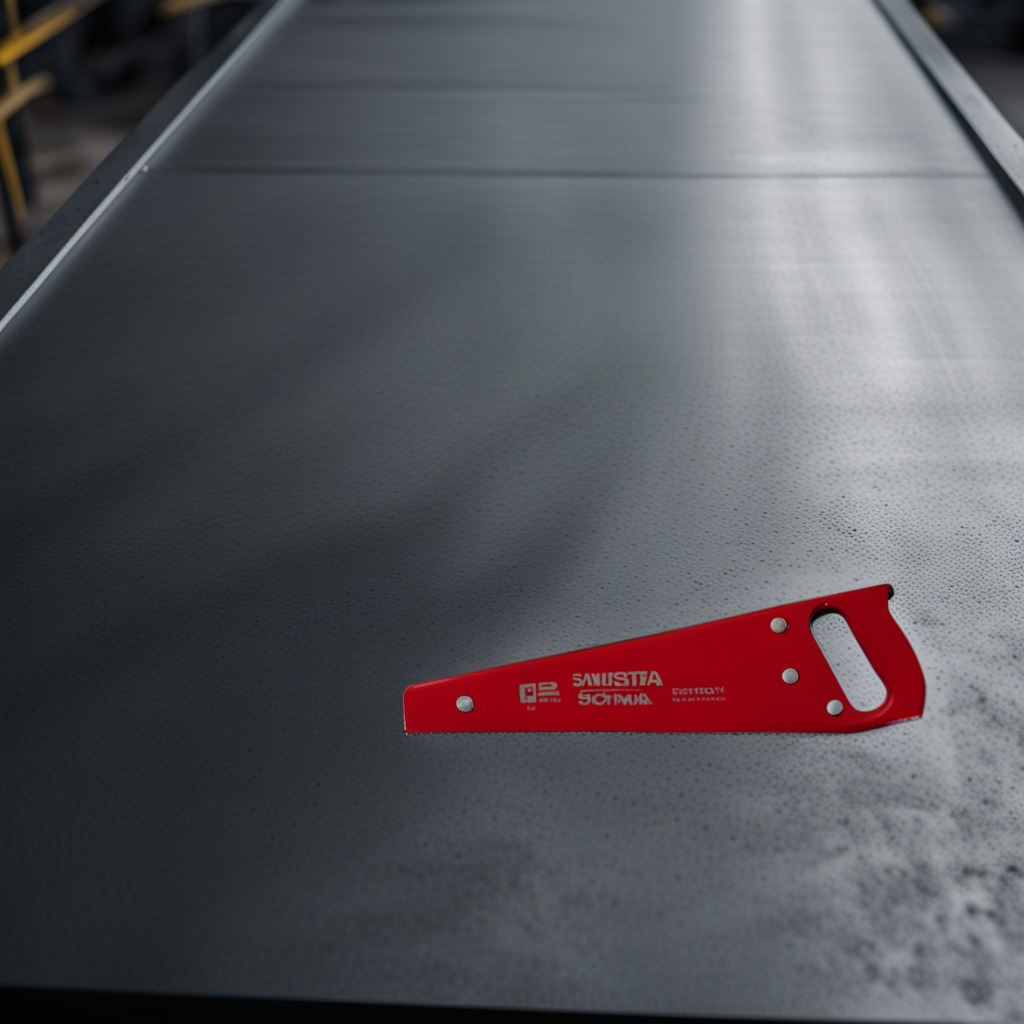
A metal saw is lying on the cold steel table in a mining workshop.